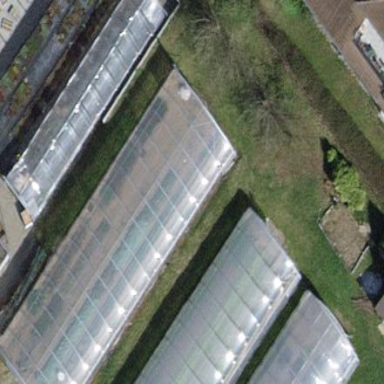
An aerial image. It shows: Greenhouse.